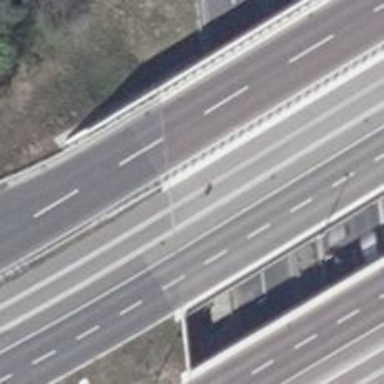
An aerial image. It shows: Asphalt path on bridge.